Question:
Hi.
I want to know about this problem with these two buttons.
First of all, I emphasized two buttons. Left button is Decrease button and right button is Increase button.
And the problem is...
If all values are the maximum value. Clicking the Increase button does not change the value.
However, if I click the increase button two or three times and then click the decrease button to decrease the value again, the value does not change. To decrease the value, I must press the decrease button as much as I press the increase button. :(
When I first encountered this problem, I thought it was caused by the overlapping call of .
So I tried to avoid calling in duplicate if the value was the maximum, but I couldn't solve the problem. I ask questions because I've been looking for people who have had the same problem with me for about a week but haven't found a solution.
Please. I want to go home.
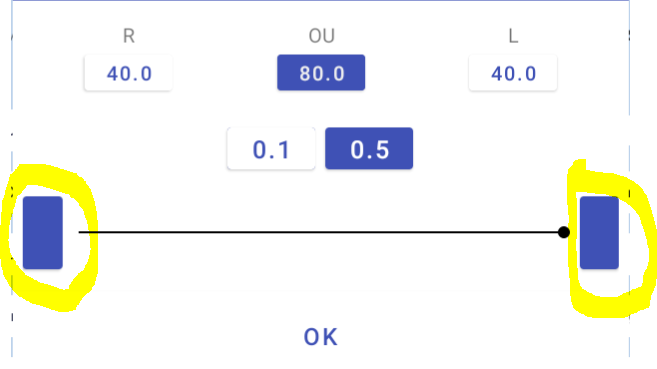
Answer: ## Kotlin
Your logic should be like this for increaseButton
'''
increaseButton.setOnClickListener {
if(seekBar.progress > MAX_LIMIT) {
seekBar.progress = MAX_LIMIT
return@setOnClickListener
}
if (seekBar.progress == MAX_LIMIT) {
// you can show notification that you are reach limit
return@setOnClickListener
}
seekBar.progress = seekBar.progress + 1
}
'''
And same logic for decreaseButton
'''
decreaseButton.setOnClickListener {
if(seekBar.progress < MIN_LIMIT) {
seekBar.progress = MIN_LIMIT
return@setOnClickListener
}
if (seekBar.progress == MIN_LIMIT) {
// you can show notification that you are reach limit
return@setOnClickListener
}
seekBar.progress = seekBar.progress - 1
}
'''